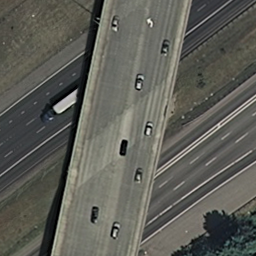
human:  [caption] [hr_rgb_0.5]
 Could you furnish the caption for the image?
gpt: An overpass go across the roads diagonally .

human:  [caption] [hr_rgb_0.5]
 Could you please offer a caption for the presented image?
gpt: An overpass go across two narrow roads diagonally with some plants beside the roads .

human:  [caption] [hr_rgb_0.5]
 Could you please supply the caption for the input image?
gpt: An overpass cross two roads diagonally with some cars on the roads .

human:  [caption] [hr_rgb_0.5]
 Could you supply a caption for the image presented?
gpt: An overpass cross two roads diagonally with some cars on the roads .

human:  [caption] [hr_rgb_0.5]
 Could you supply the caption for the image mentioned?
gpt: An overpass go across two roads with some cars on the roads .